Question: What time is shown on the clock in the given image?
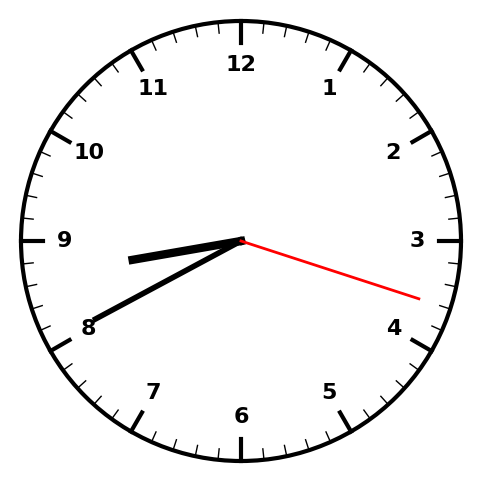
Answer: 08:40:18